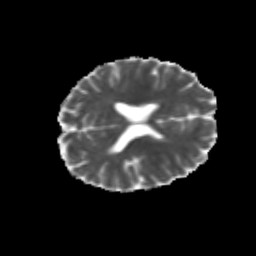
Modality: MD
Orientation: axial
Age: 22
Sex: male
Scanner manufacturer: siemens
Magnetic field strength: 3 T
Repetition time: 3.5 s
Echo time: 0.113 s